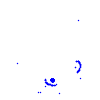
Particle: pion